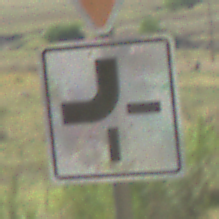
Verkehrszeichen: VerlaufVorfahrtsstrasse2
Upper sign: VorfahrtGewaehren
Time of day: Midday
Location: Outdoor (Nature)
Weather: PartlyCloudy
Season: Autumn
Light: Natural